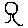
Label: tree